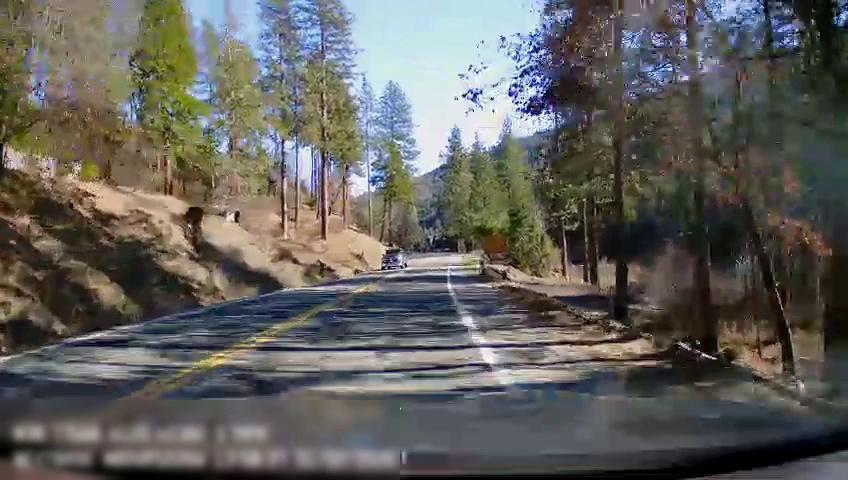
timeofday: Day
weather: Sunny
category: Drivable Space
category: Drivable Space
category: Vehicles | Truck
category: Lanes | Opposite Lane
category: Lanes | Current Lane
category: Lanes | Opposite Lane
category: Lanes | Current Lane